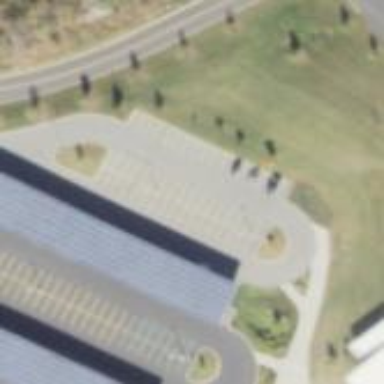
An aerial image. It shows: Solar photovoltaic panel on the roof of building used as solar power generator.